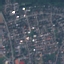
Land use / land cover: Residential